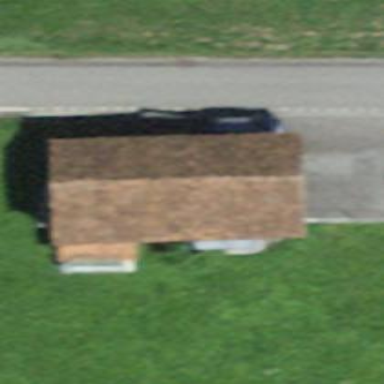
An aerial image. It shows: Gabled roof on farm auxiliary building.